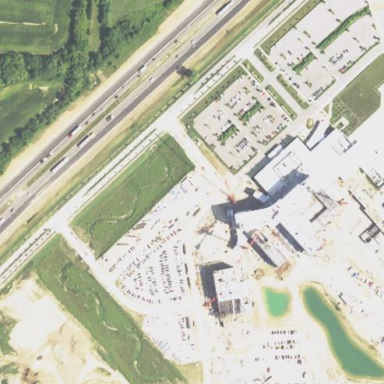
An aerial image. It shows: Healthcare facility identified as hospital.